Field crop: tomato
Growth stage: 1
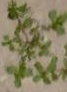
Species: portulaca